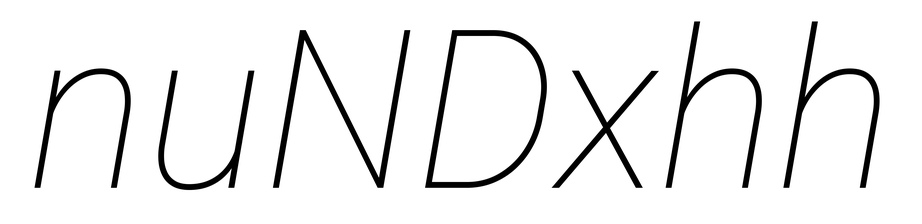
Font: Roboto-Italic_Thin_Italic